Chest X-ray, AP view. Patient: 58 years old, sex M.
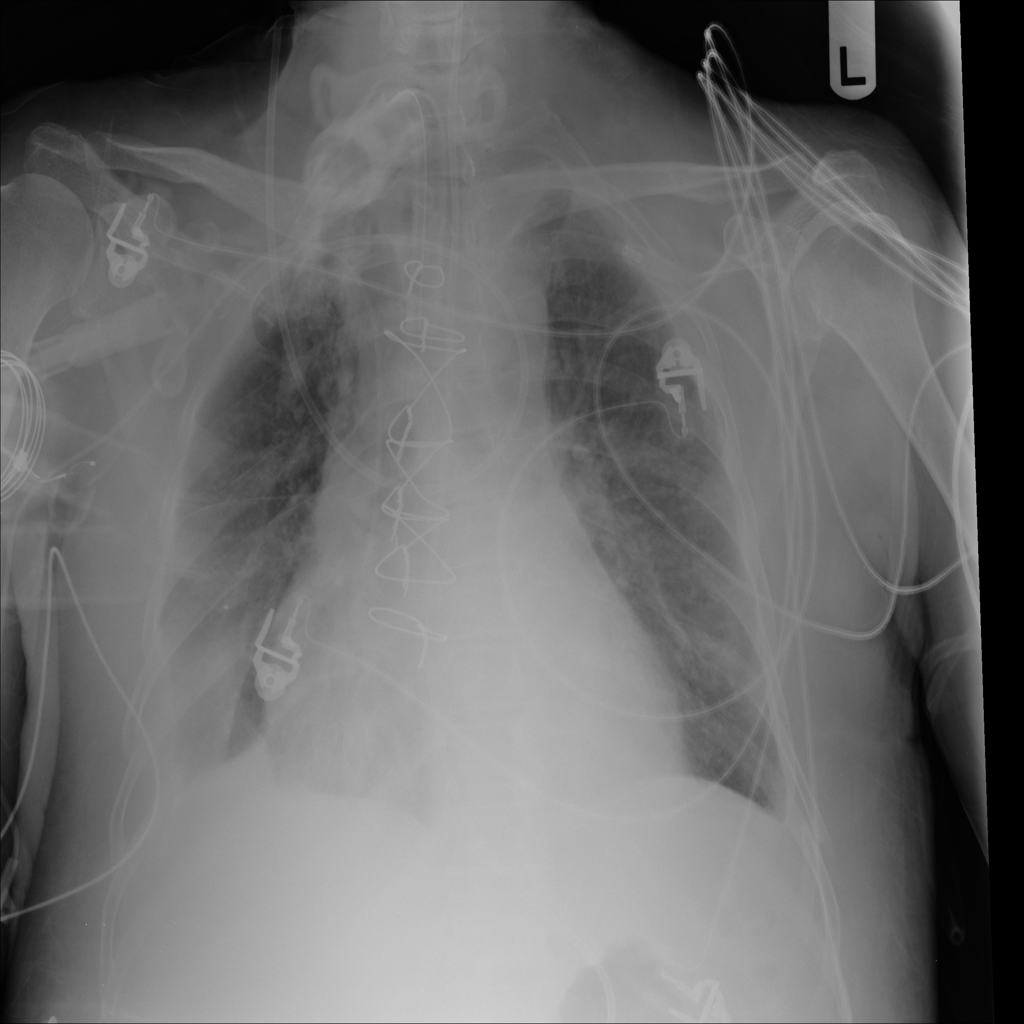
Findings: Infiltration